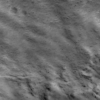
Label: not_dusty